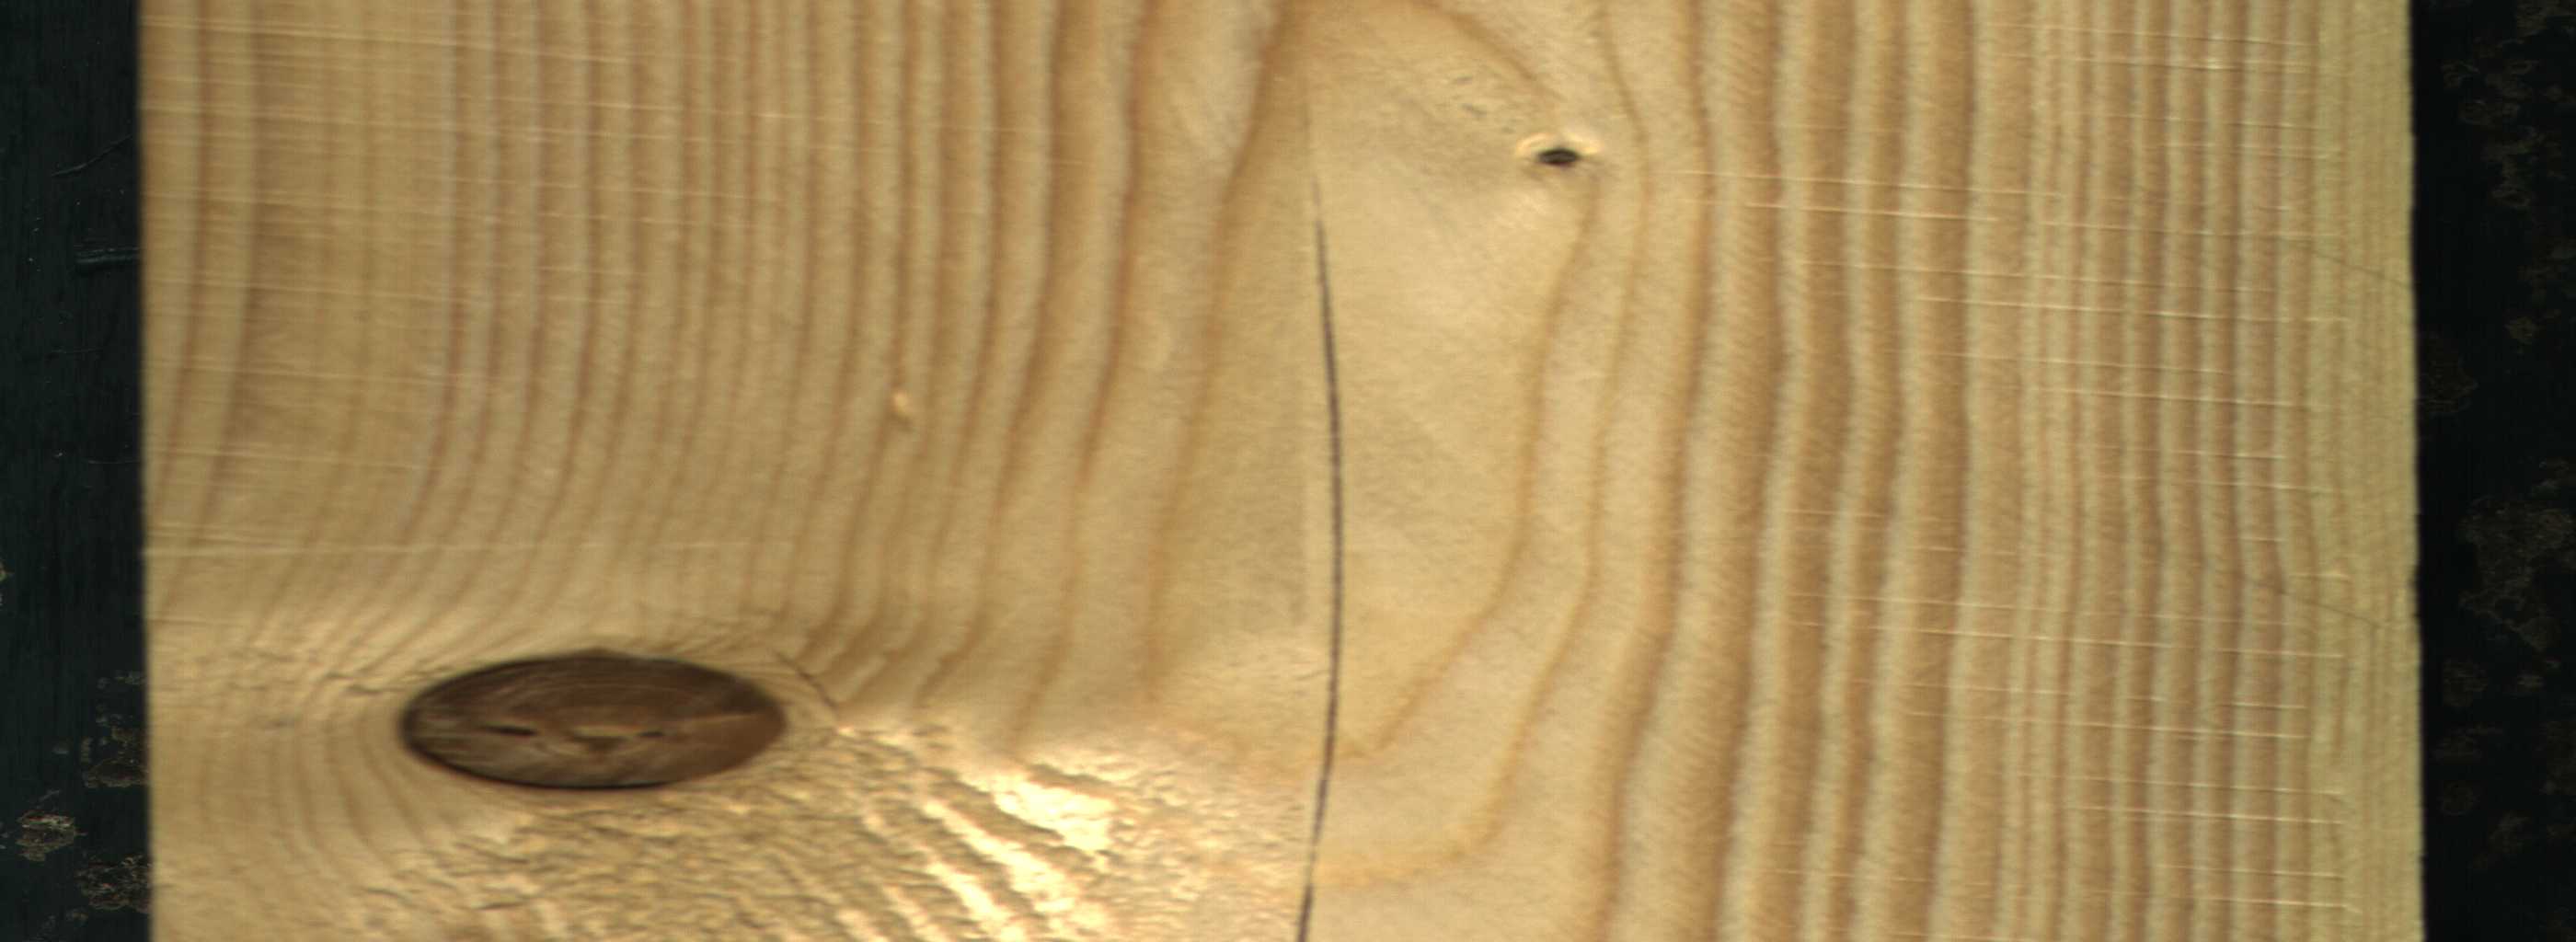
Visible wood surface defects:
Crack
Dead_Knot
Dead_Knot